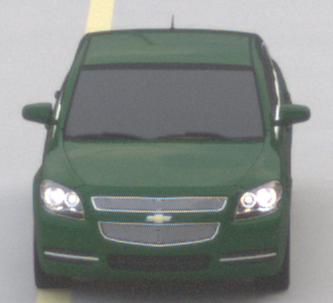
Make: Chevrolet
Model: Malibu 2.4
Detailed model: Malibu
Model produced from: 2012/07
Model produced until: 2014/08
Doors: 4
Color: green
Road condition: dry road
Daytime: morning or afternoon
Contrast: low contrast